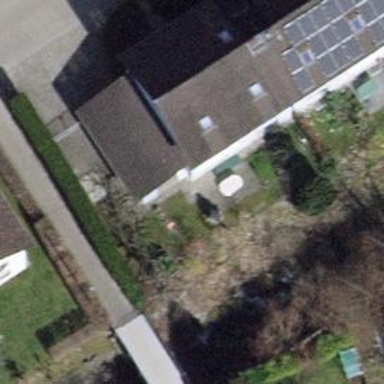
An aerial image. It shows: Semi-detached house.